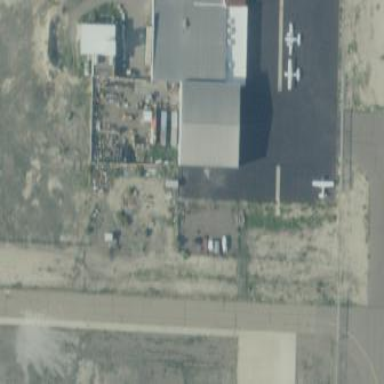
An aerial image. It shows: Hangar building.